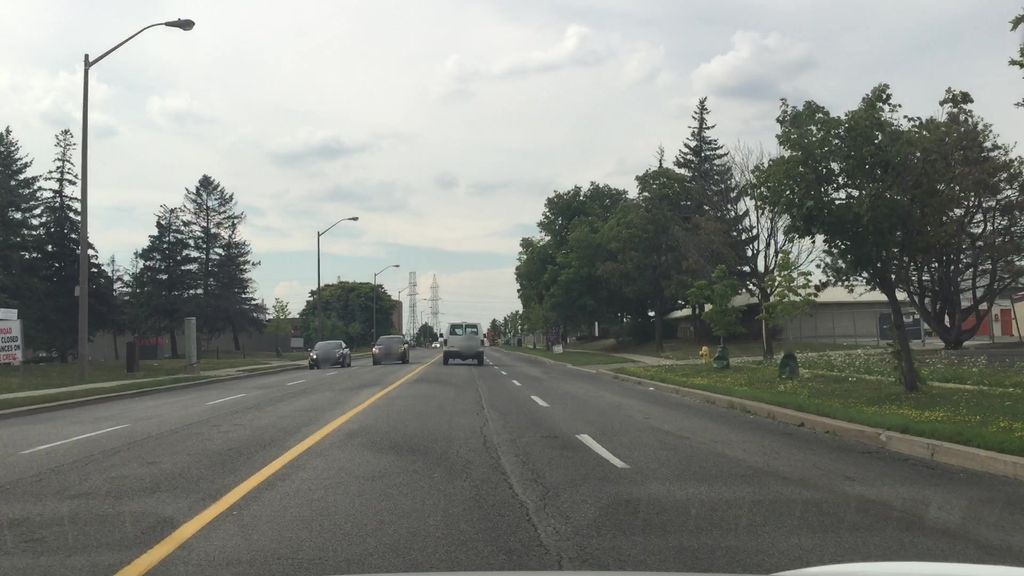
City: toronto